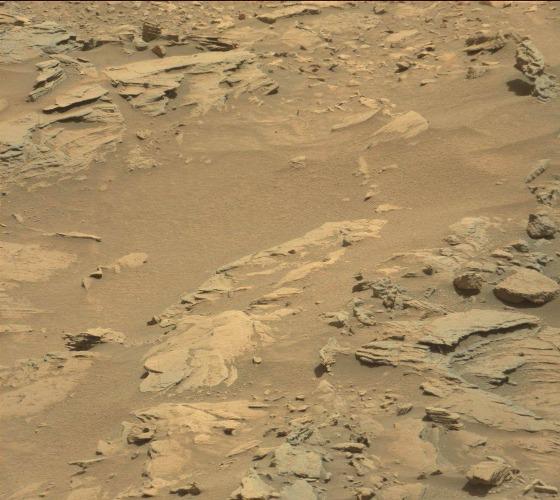
Terrain classes present: Bedrock, Gravel / Sand / Soil, Rock, Shadow